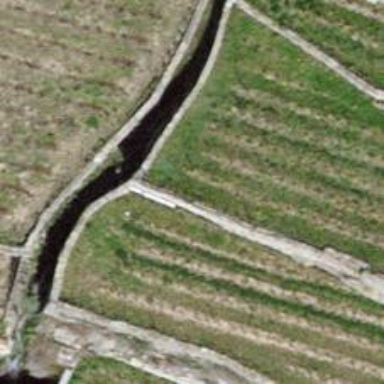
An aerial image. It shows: Drain waterway.